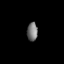
Tissue: prostate
Cell type: Fibroblasts
Senescence score: 0.6934
Nuclear area (px): 191
Mean DAPI intensity: 118.23